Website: lowes
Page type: review-order
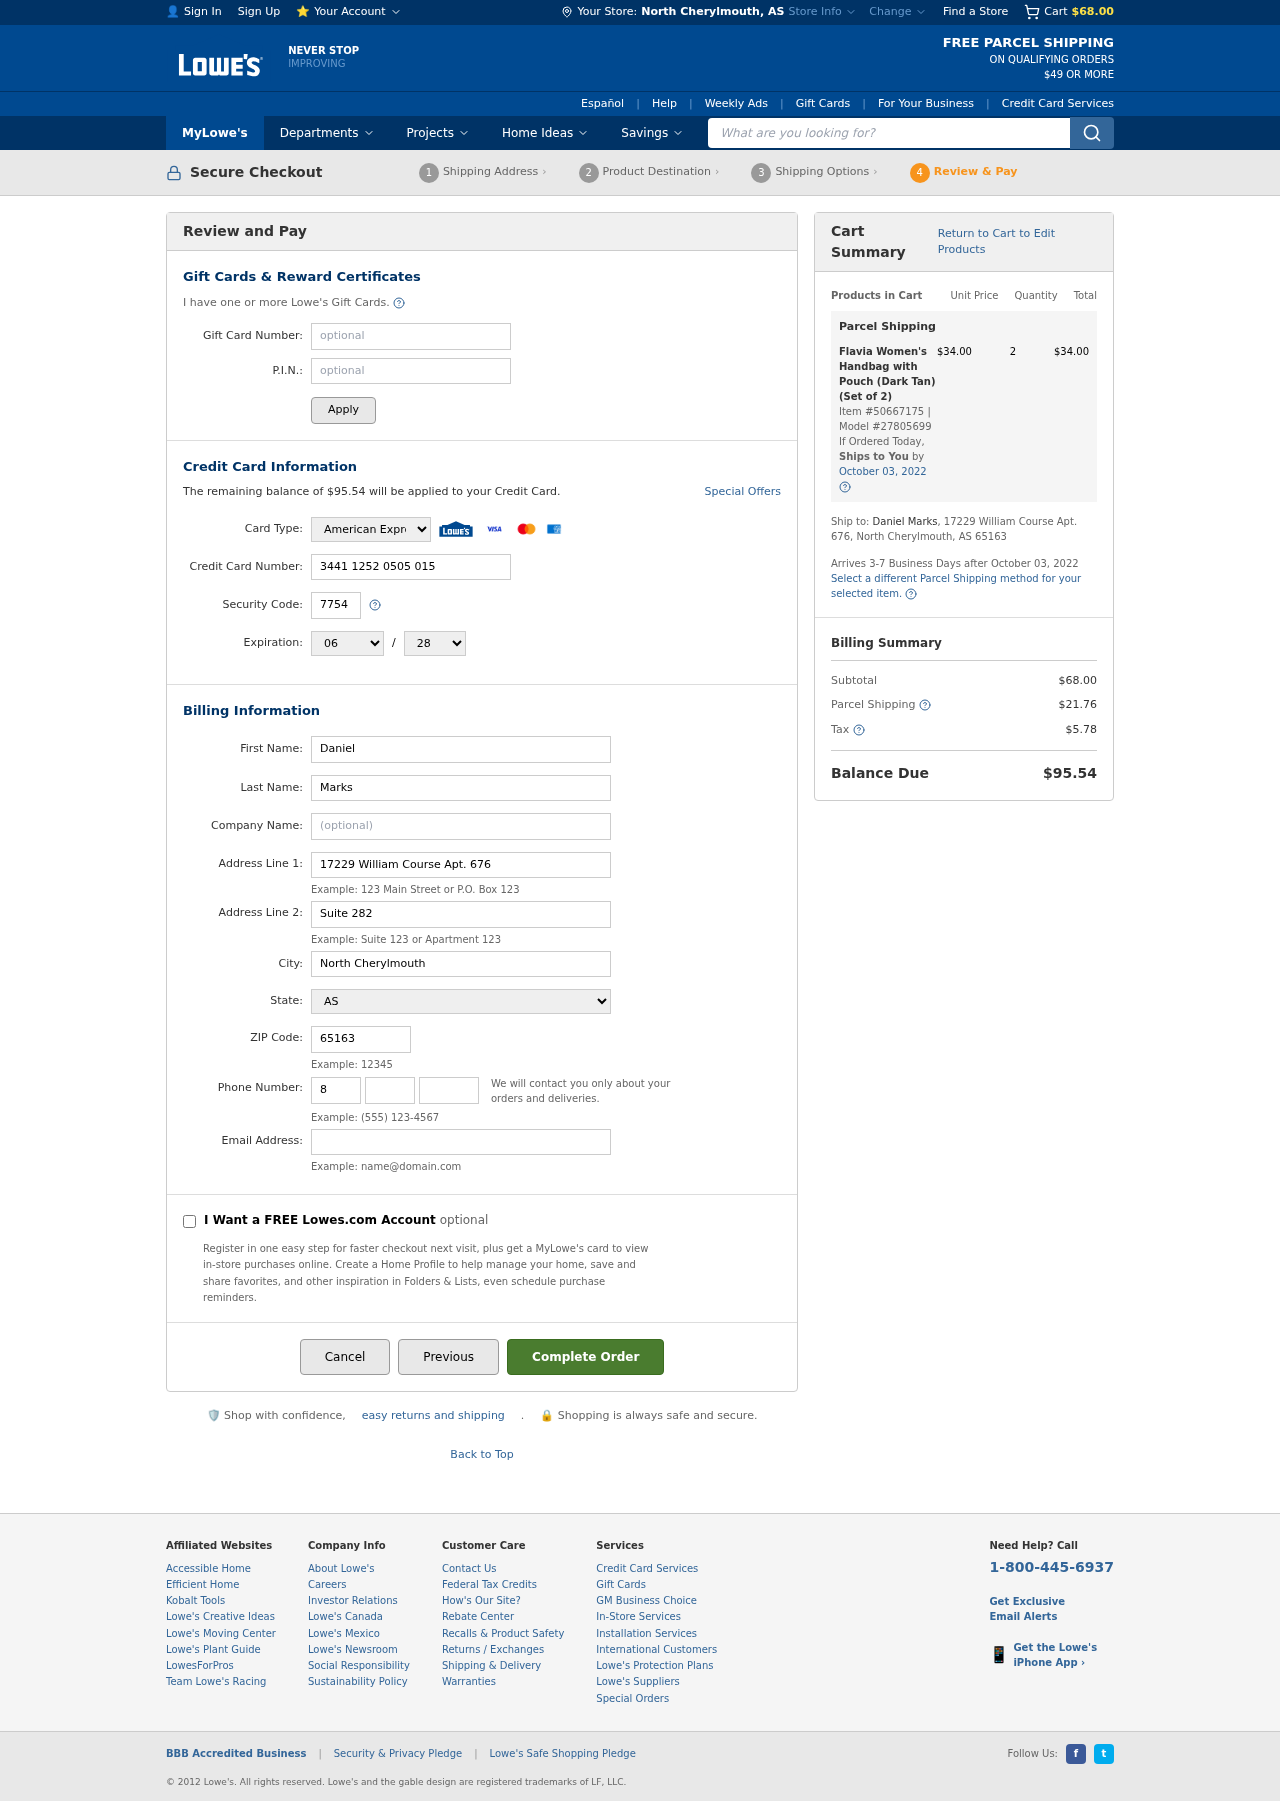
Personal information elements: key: PII_CARD_CVV
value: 7754
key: PII_CARD_EXPIRY_MONTH
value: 06
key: PII_CARD_EXPIRY_YEAR
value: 28
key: PII_CARD_NUMBER
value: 3441 1252 0505 015
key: PII_CARD_TYPE
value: American Express
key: PII_CITY
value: North Cherylmouth
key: PII_CITY_STATE
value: North Cherylmouth, AS
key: PII_EMAIL
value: dmarks@gmail.com
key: PII_FIRSTNAME
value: Daniel
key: PII_LASTNAME
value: Marks
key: PII_PHONE_AREA
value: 874
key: PII_PHONE_PREFIX
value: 747
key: PII_PHONE_SUFFIX
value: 4746
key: PII_POSTCODE
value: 65163
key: PII_STATE
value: AS
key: PII_STREET
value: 17229 William Course Apt. 676
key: PII_STREET2
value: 17229 William Course Apt. 676
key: PII_STREET2
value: Suite 282
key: PII_FULLNAME2
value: Daniel Marks
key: PII_CITY_STATE_ZIP2
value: North Cherylmouth, AS 65163
Product elements: key: PRODUCT1_NAME
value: Flavia Women's Handbag with Pouch (Dark Tan) (Set of 2)
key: PRODUCT1_PRICE
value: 34
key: PRODUCT1_QUANTITY
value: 2
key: PRODUCT1_ITEM_NUMBER
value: Item #50667175
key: PRODUCT1_MODEL_NUMBER
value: Model #27805699
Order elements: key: ORDER_SUBTOTAL
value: $68.00
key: ORDER_BALANCE_DUE
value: $95.54
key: ORDER_SHIPPING_DATE
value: October 03, 2022
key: ORDER_ITEM_TOTAL
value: $34.00
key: ORDER_SHIPPING_DATE2
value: October 03, 2022
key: ORDER_SHIPPING_COST
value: $21.76
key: ORDER_TAX
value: $5.78
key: ORDER_TOTAL
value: $95.54
Search elements: key: HEADER_SEARCH
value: What are you looking for?